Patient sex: M
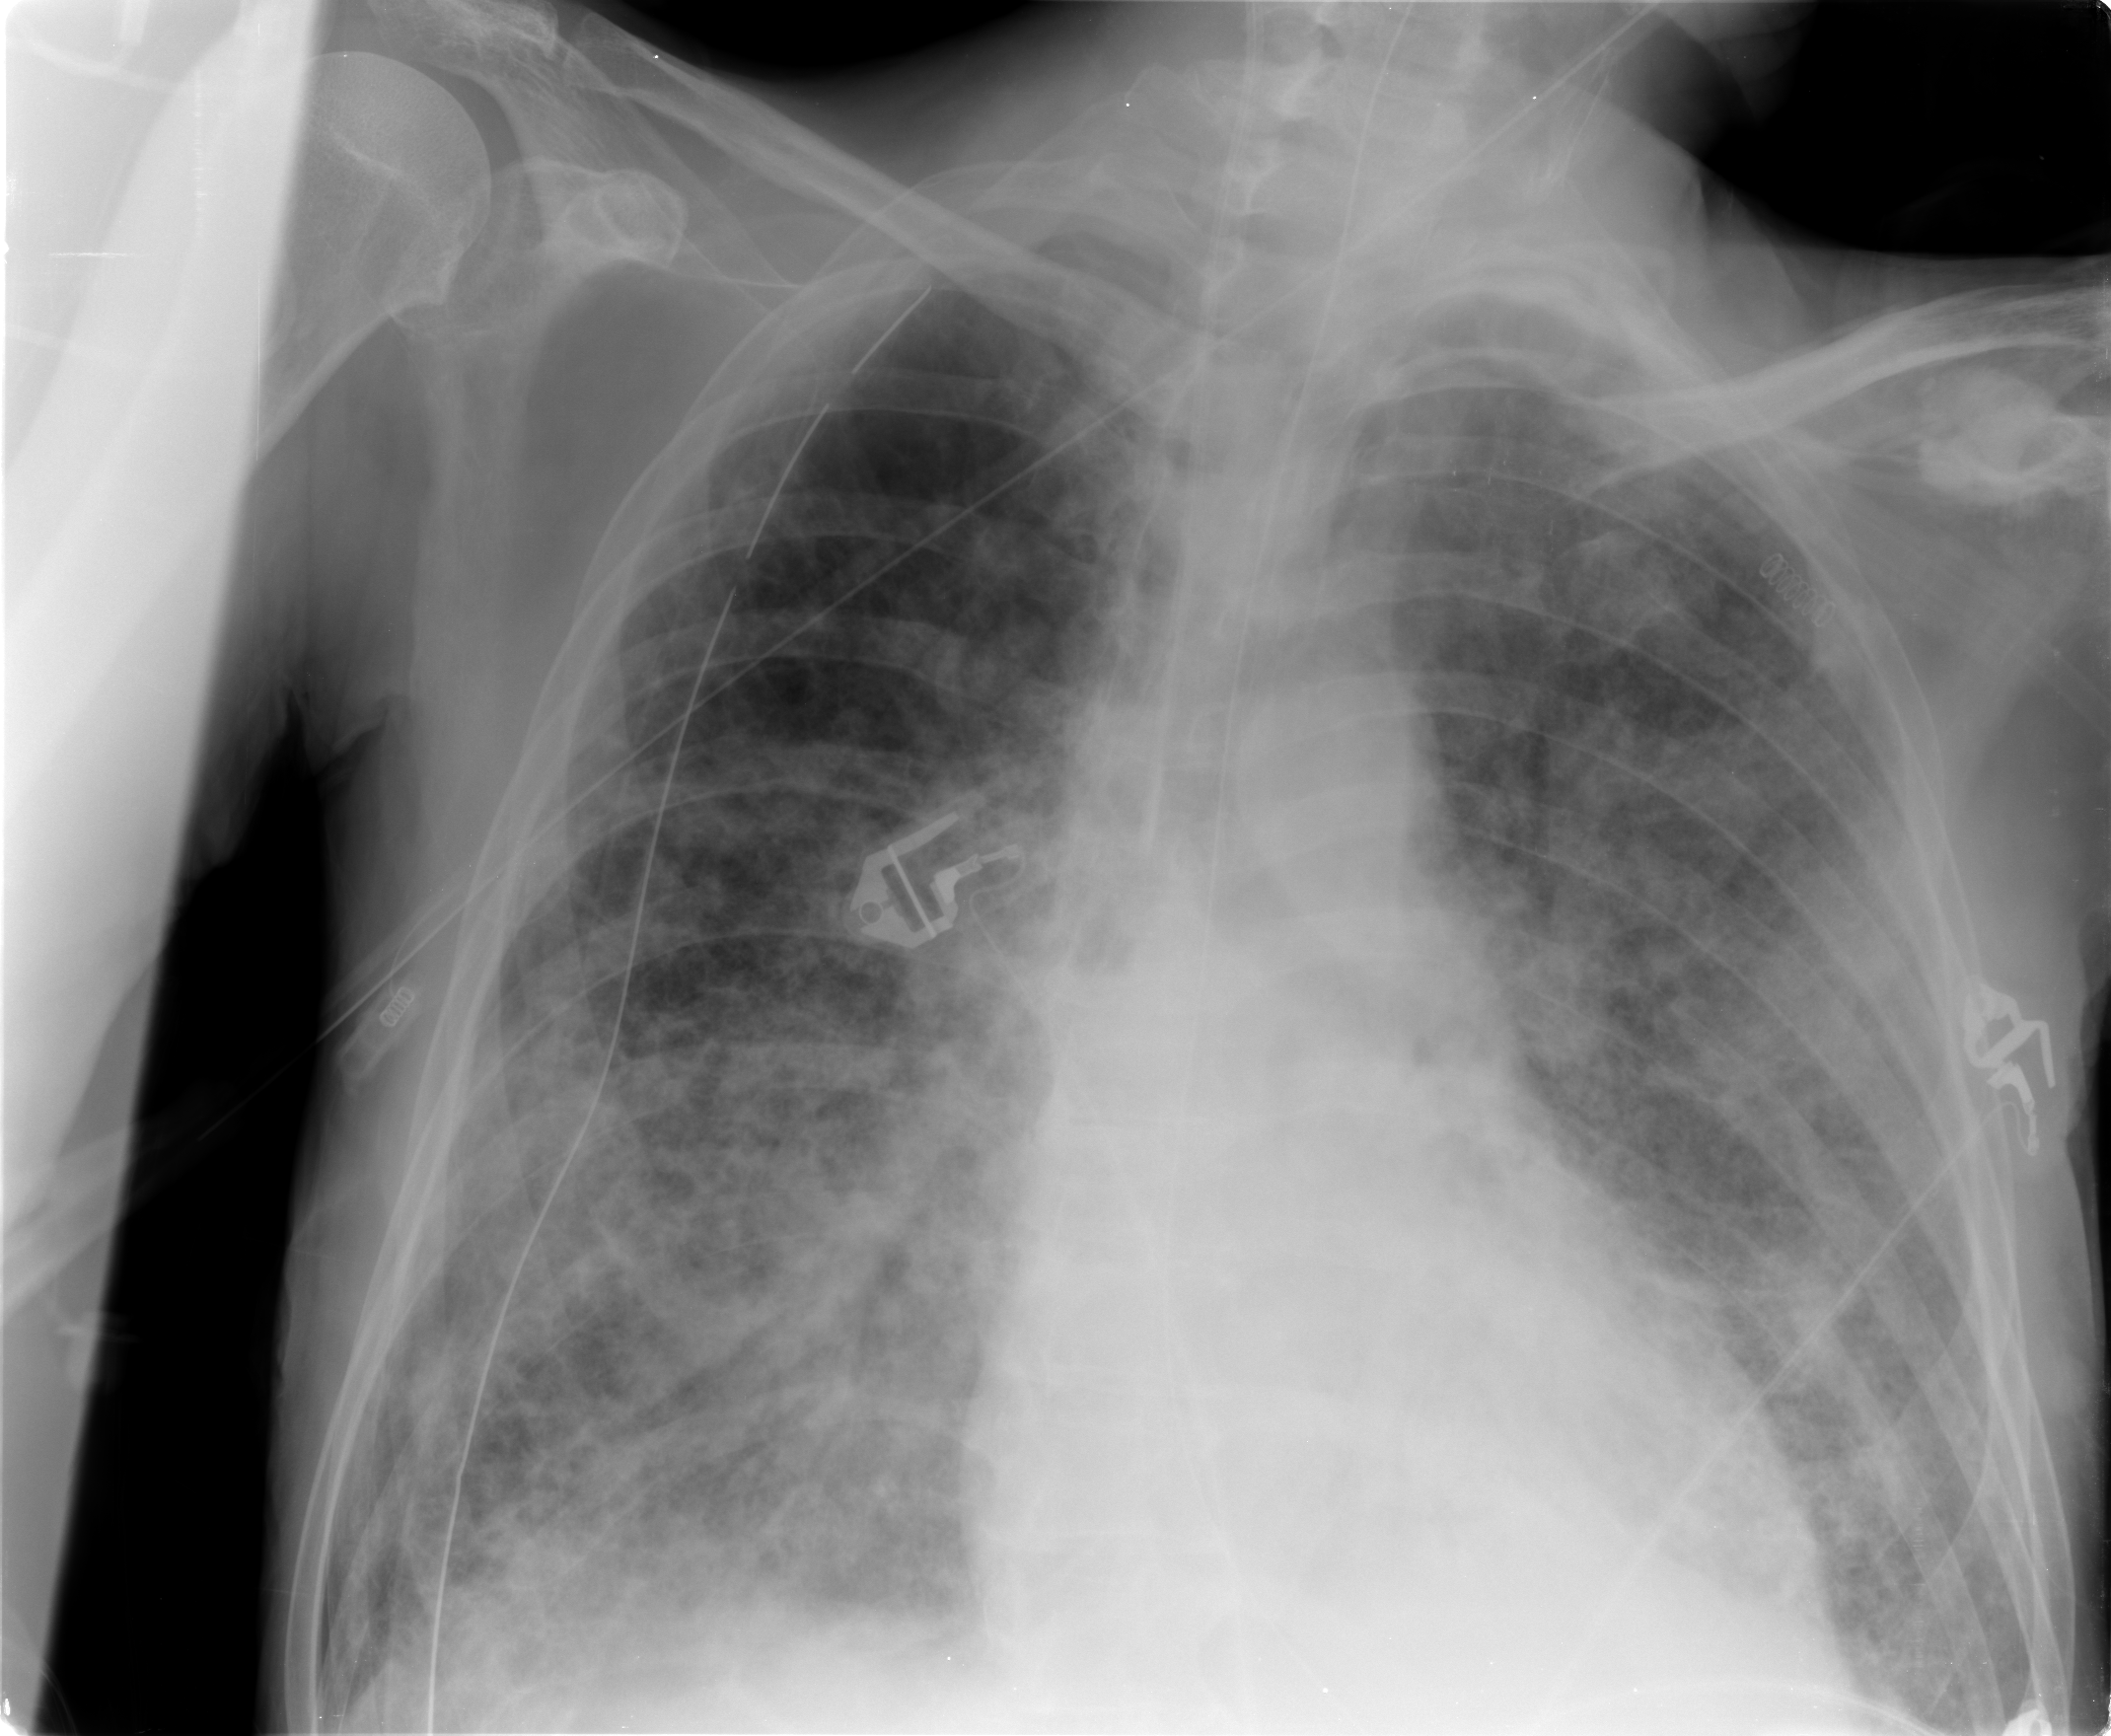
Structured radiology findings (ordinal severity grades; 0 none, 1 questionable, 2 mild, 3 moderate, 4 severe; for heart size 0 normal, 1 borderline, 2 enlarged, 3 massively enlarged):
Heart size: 1
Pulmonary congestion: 2
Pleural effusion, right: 1
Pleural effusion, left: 1
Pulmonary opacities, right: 4
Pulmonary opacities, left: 4
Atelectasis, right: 3
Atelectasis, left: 3